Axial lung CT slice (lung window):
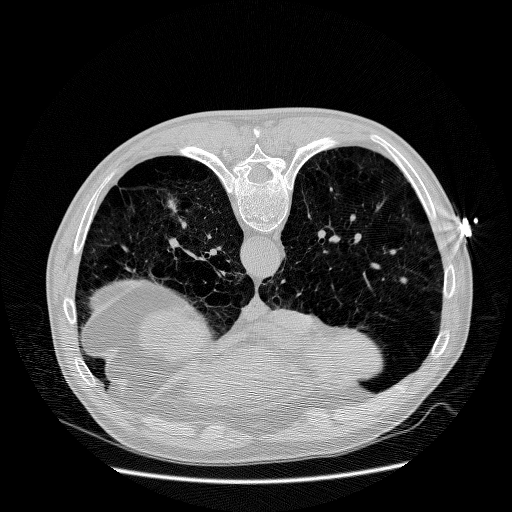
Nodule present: no